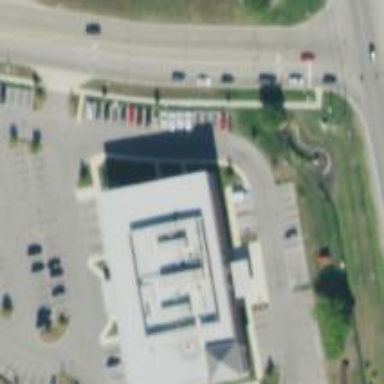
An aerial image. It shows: Hospital building.